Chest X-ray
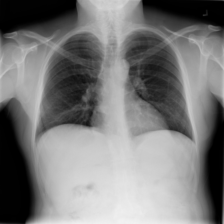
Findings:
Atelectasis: negative
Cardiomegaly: negative
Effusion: negative
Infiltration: negative
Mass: negative
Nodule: negative
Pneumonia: negative
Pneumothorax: negative
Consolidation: negative
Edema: negative
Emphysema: negative
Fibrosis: negative
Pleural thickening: negative
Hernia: negative